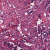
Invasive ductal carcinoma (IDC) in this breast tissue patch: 1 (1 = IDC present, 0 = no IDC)